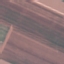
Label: AnnualCrop